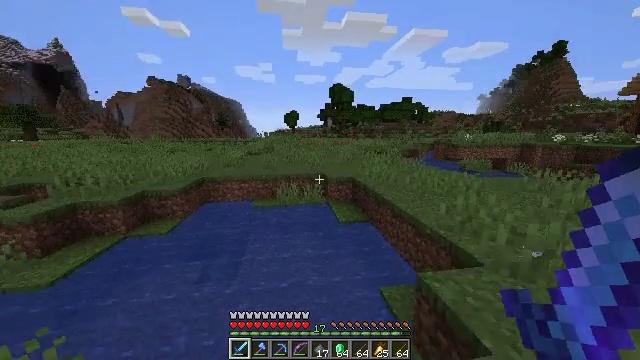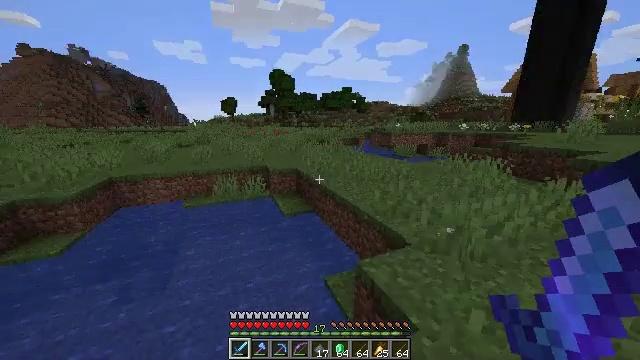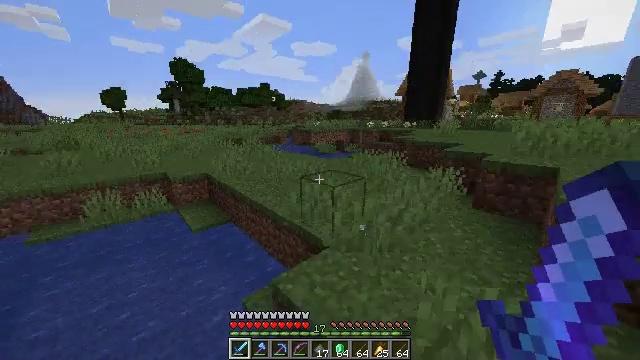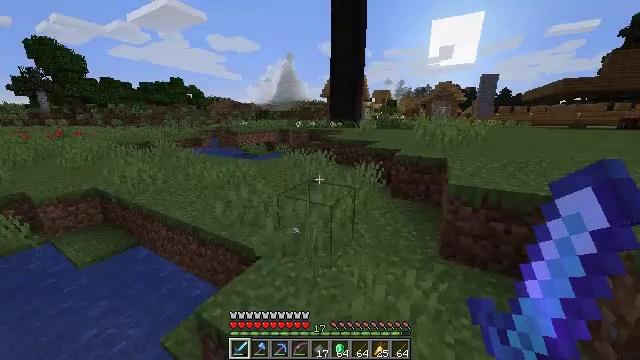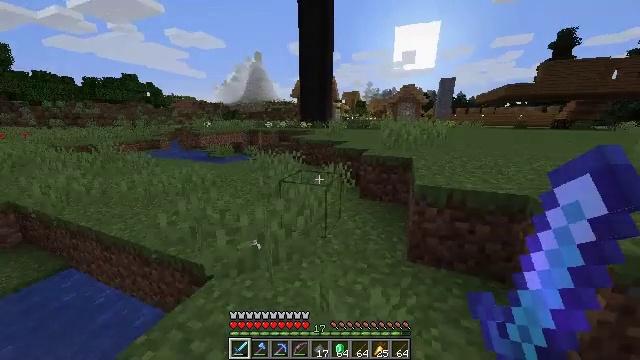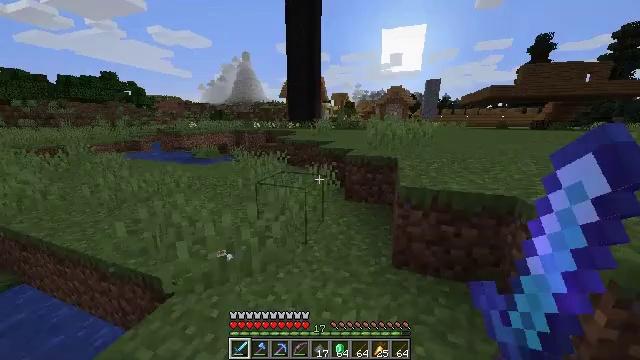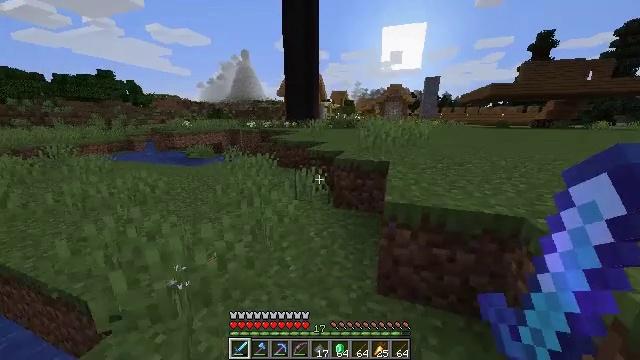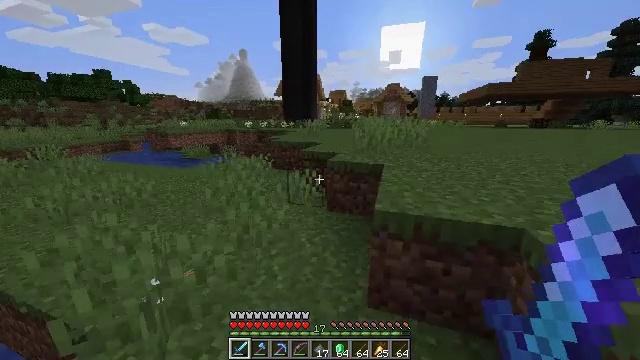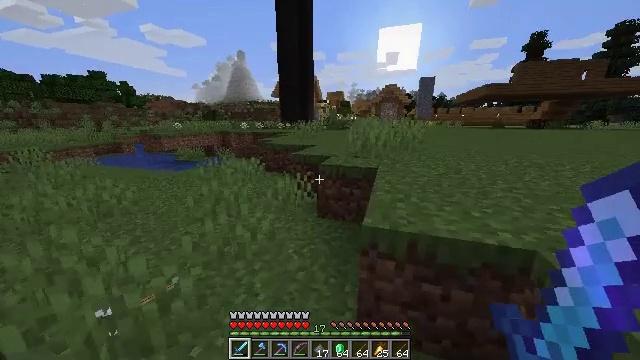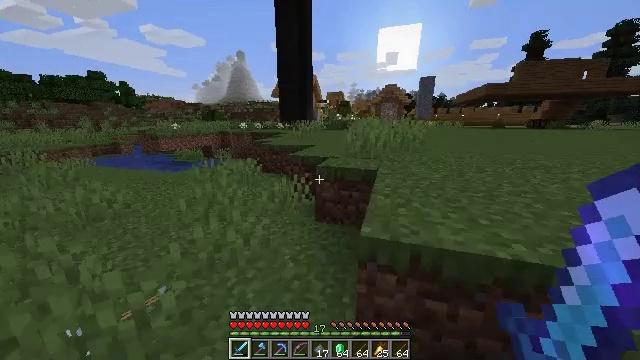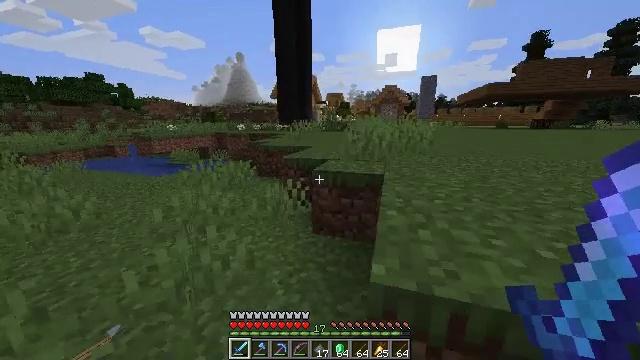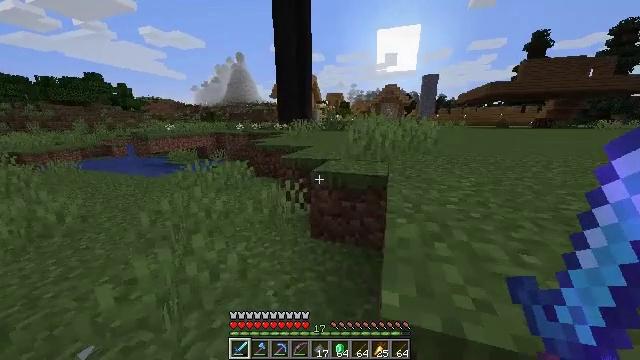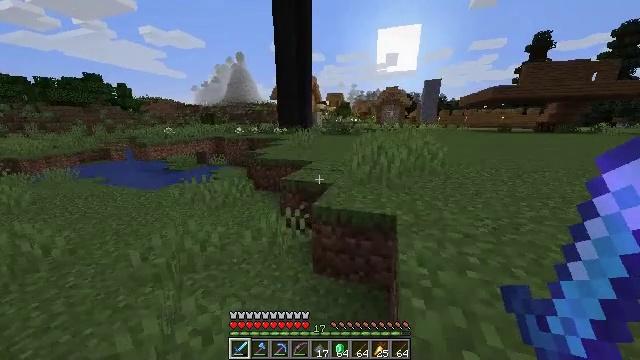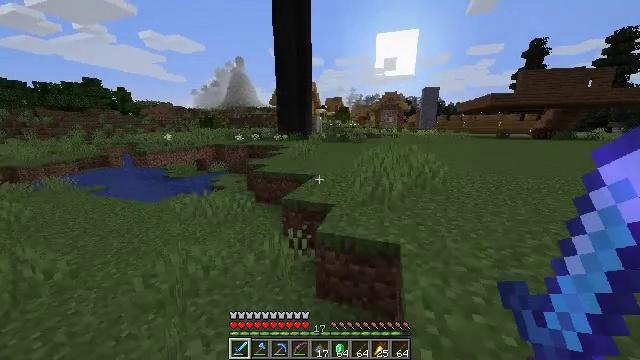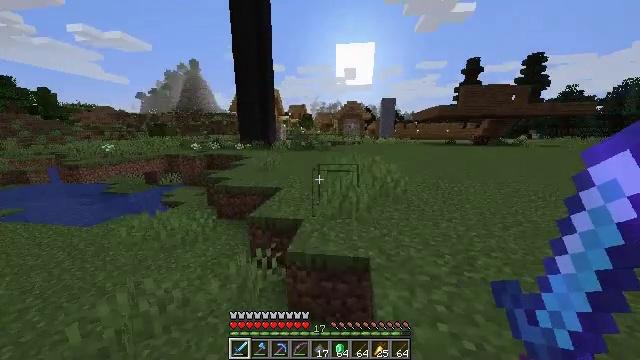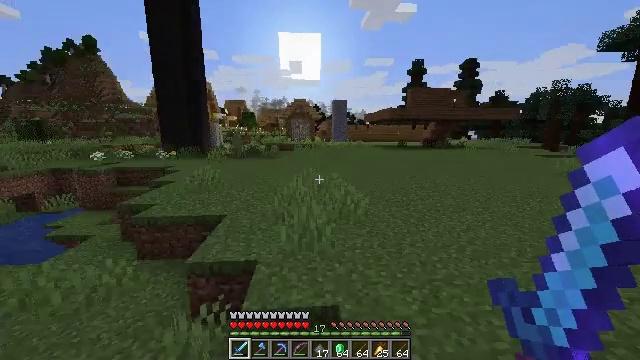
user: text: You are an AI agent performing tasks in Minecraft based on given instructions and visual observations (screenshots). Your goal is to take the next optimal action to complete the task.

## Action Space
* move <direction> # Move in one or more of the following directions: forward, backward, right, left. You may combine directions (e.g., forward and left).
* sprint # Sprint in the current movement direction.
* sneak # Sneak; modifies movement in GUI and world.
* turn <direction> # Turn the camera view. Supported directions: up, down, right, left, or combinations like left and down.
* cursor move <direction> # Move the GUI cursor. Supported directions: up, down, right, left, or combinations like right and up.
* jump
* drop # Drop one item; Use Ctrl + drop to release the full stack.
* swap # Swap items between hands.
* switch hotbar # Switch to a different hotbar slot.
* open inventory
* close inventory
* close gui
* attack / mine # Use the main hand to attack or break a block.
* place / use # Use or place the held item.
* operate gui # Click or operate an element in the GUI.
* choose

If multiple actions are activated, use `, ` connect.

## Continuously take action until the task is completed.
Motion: motion action
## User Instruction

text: Open the crafting table to craft a firework rocket.
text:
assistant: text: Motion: move forward and move right, sprint, turn right and down
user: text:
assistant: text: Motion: move forward and move right, sprint, turn right
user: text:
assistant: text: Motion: move forward and move right, sprint, turn right
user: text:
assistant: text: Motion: move forward and move right, sprint, turn right
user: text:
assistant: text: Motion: move forward and move right, sprint, turn right
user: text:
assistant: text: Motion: move forward and move right, sprint
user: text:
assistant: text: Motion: move forward and move right, sprint
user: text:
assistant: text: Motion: move forward, sprint
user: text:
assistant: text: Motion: move forward, sprint
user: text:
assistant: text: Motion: move forward, sprint
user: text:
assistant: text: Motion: move forward, sprint
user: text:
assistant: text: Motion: move forward, sprint, jump
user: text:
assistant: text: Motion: move forward, sprint, jump
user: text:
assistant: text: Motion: move forward, sprint, turn right and up, jump
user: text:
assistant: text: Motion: move forward, sprint, turn right and up, jump
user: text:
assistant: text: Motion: move forward, sprint, turn right, jump
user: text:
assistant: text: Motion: move forward, sprint, turn right, jump
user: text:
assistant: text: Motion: move forward, sprint, jump
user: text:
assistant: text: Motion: move forward, sprint, jump
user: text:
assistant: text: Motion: move forward, sprint, jump
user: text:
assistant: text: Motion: move forward, sprint, jump
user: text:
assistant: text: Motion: move forward, sprint, jump
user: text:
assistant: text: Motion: move forward, sprint, jump
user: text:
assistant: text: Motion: move forward, sprint, jump
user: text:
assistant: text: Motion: move forward, sprint, jump
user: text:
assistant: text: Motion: move forward, open inventory
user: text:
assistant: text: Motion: open inventory
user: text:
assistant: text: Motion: open inventory
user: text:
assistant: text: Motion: cursor move right, open inventory
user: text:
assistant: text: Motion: cursor move right